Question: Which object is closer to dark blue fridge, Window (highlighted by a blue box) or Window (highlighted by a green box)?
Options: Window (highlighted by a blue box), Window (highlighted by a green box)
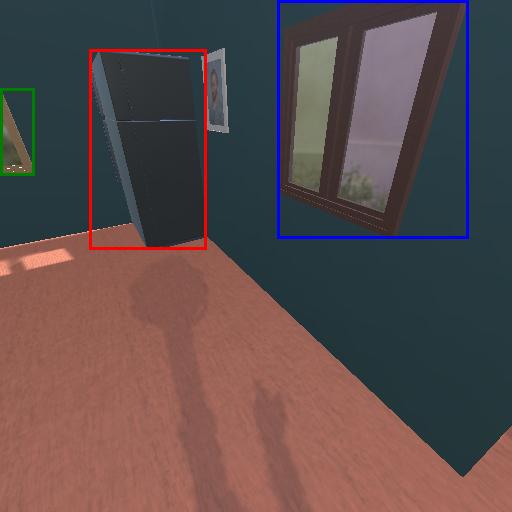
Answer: Window (highlighted by a blue box)